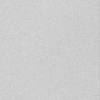
Label: dusty